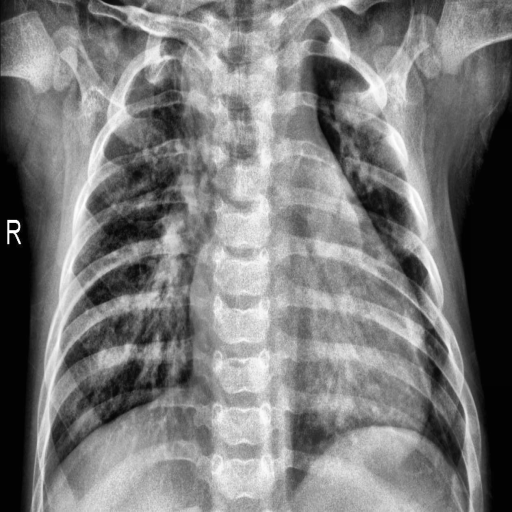
Finding: PNEUMONIA